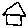
Label: house